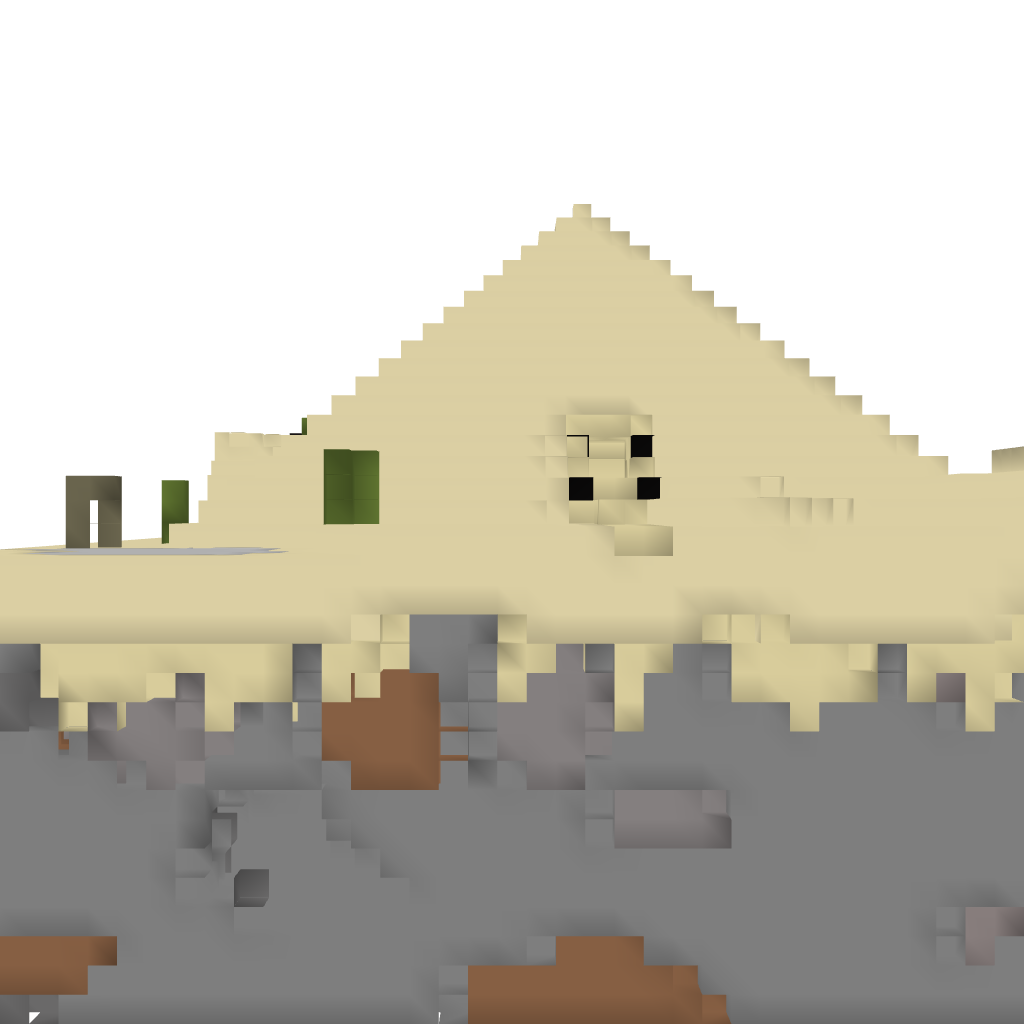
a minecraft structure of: Pyramide Abydos